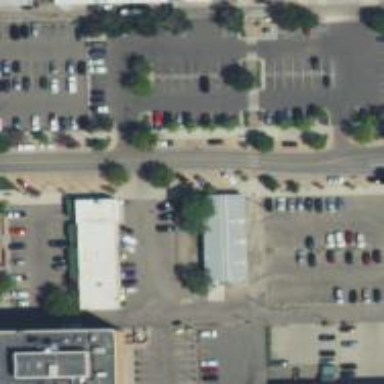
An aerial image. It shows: Parking space.